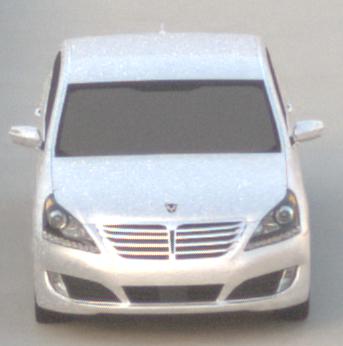
Make: Hyundai
Model: Equus
Detailed model: Gen. 2 VI
Model produced from: 2009
Model produced until: 2016
Doors: 4
Color: white
Road condition: dry road
Daytime: sunrise or sunset
Contrast: low contrast